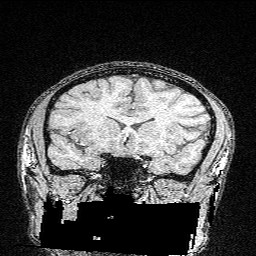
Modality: FLASH
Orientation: sagittal
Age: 26
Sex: male